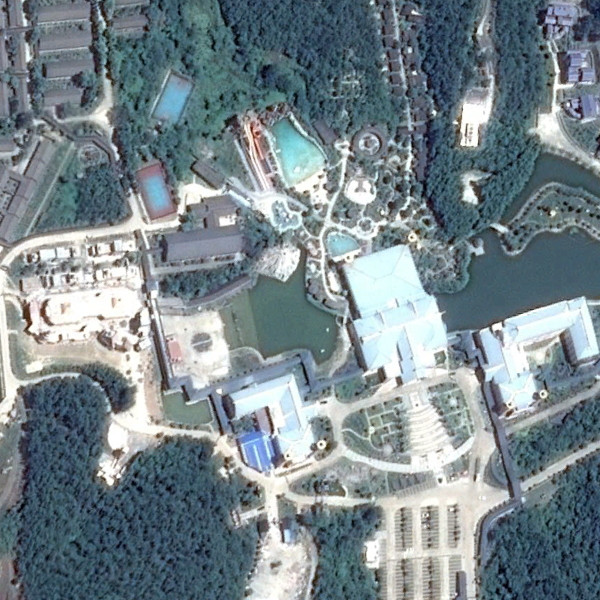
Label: Resort